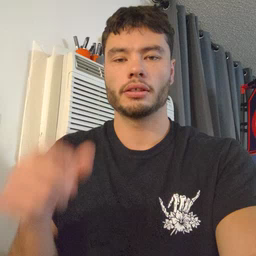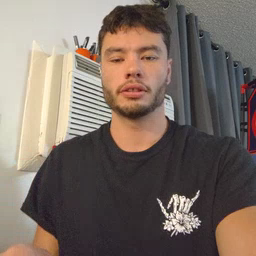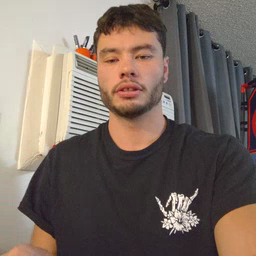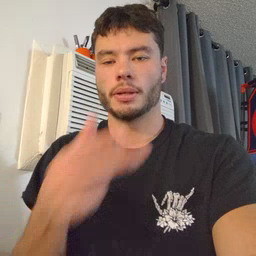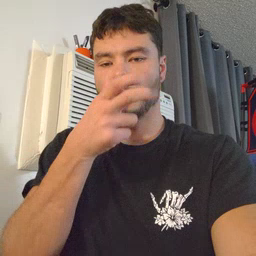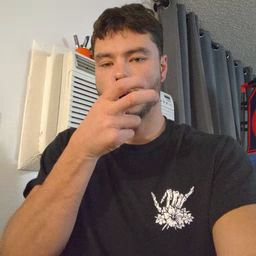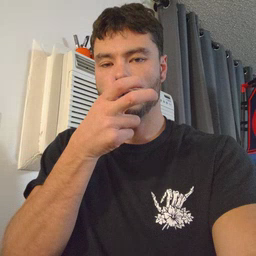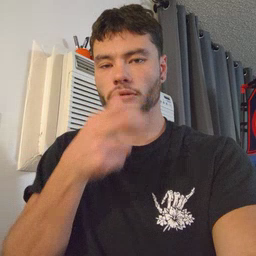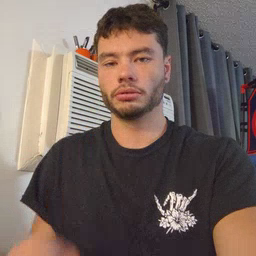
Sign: bug